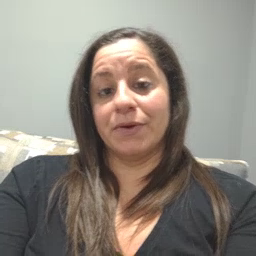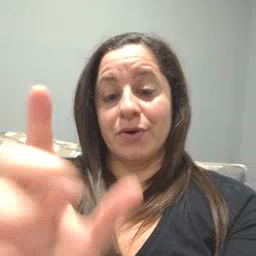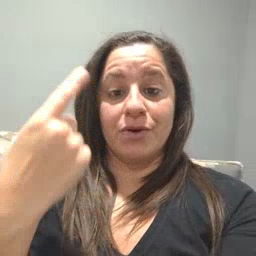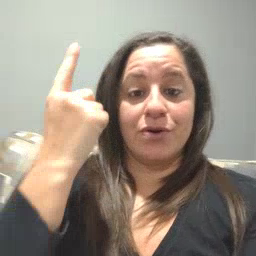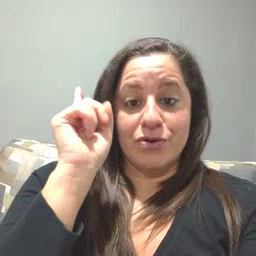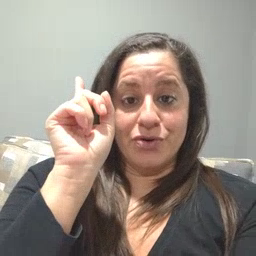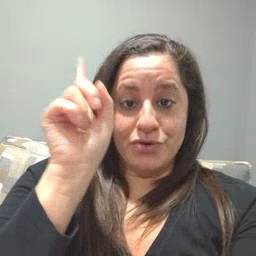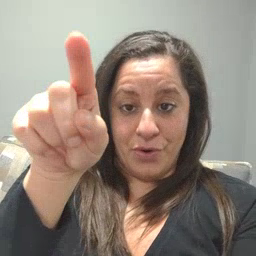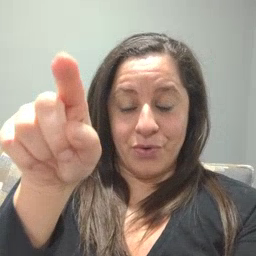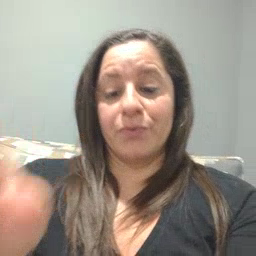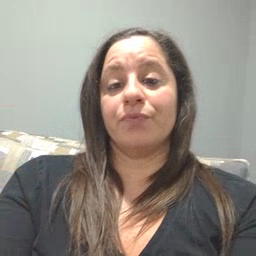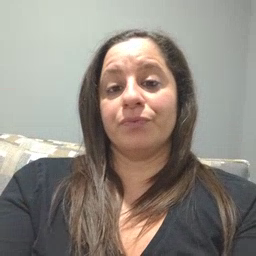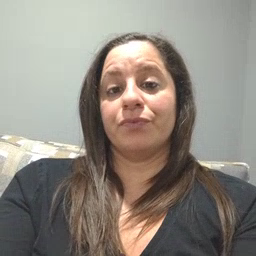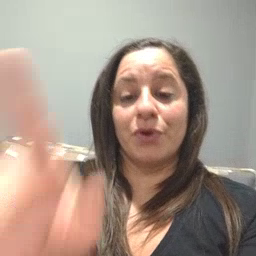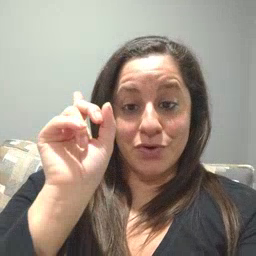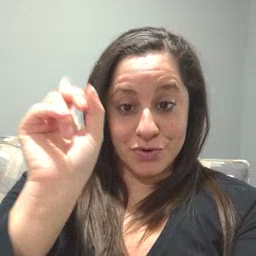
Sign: go